Question: I want change segment colors manually in 'Pie3' graph in MATLAB. I'm using this codes :
'''
h = pie3([1 2 3],[1 1 1]);
hp = findobj(h, 'Type', 'patch');
set(hp(1), 'FaceColor', 'g');
set(hp(2), 'FaceColor', 'r');
set(hp(3), 'FaceColor', 'b');
'''
We have this figure with these codes :

You can see in 17% segment, We have combination of red and blue. I want '1' in '[1 2 3]' green, '2' red and '3' blue (Respectively). How can I do this?
Thanks.
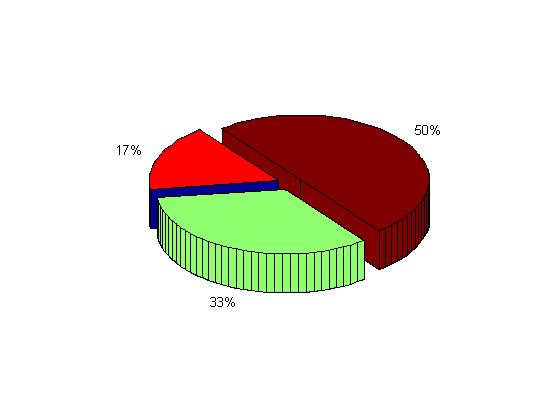
Answer: This seems to work:
'''
set(h([2 3]), 'FaceColor', 'g');
set(h([6 7]), 'FaceColor', 'r');
set(h([10 11]), 'FaceColor', 'b');
'''
You have to modify the "surface" objects, not just the "patch" objects.